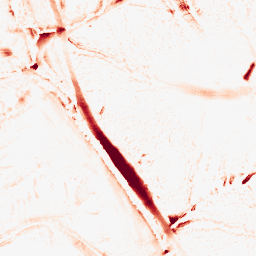
Category: morphological
Decomposition family: tophat
Decomposition parameters: size: 10
mode: white
Upsampling method: quadratic
Upsampling parameters: scale: 4
Upsampling scale: 4